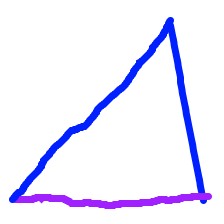
Shape: triangle